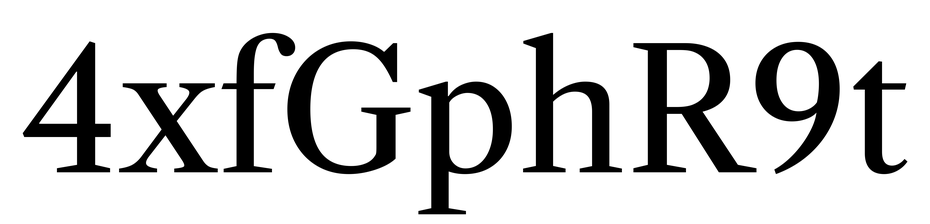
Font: LibreCaslonText_Regular